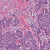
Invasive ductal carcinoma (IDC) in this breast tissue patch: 1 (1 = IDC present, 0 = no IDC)